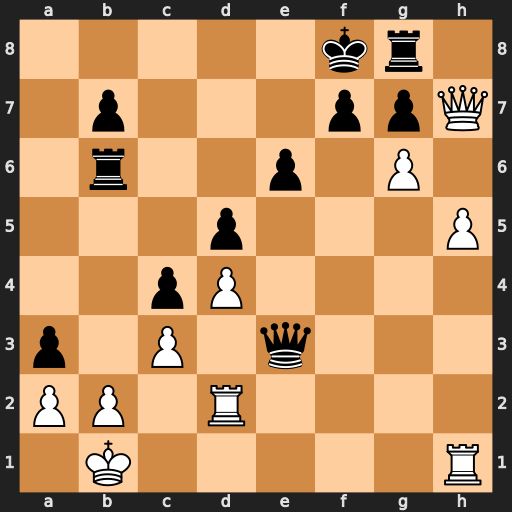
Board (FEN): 5kr1/1p3ppQ/1r2p1P1/3p3P/2pP4/p1P1q3/PP1R4/1K5R
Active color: w
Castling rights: -
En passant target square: -
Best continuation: gxf7 Kxf7 Rf1+ Ke7 Qxg8 Rxb2+ Ka1 Rxa2+ Kb1 Ra1+ Kxa1 Qxc3+ Kb1 a2+ Rxa2 Qd3+ Rc2 Qxf1+ Ka2